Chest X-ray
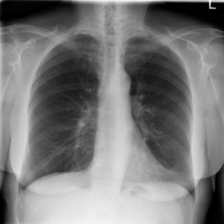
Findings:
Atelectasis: negative
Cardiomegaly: negative
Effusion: negative
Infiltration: negative
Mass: negative
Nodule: negative
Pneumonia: negative
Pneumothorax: negative
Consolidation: negative
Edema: negative
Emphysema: negative
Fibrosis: negative
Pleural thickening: negative
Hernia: negative